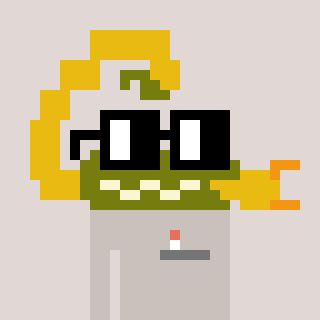
a pixel art character with square black glasses, a scorpion-shaped head and a foggrey-colored body on a warm background